Question: i want to create a screen like this on the android :
and achieving this, i write some codes like that.. But i didn't do what i want. The text area doesn't exist in the screen. What should i do ? Any opinion.. thank you in advance..
'''
<LinearLayout xmlns:android="http://schemas.android.com/apk/res/android"
android:id="@+id/linearLayout123"
android:layout_width="fill_parent"
android:layout_height="fill_parent"
android:orientation="vertical"
android:weightSum="1.0"
android:gravity="fill">
<LinearLayout
android:id="@+id/linearLayout12"
android:layout_width="wrap_content"
android:layout_height="wrap_content"
android:layout_gravity="top" >
<Button android:id="@+id/button1"
android:layout_width="wrap_content"
android:layout_height="wrap_content"
android:text="Hello, I am a Button" />
</LinearLayout>
<LinearLayout
android:id="@+id/linearLayout2"
android:layout_width="118dp"
android:layout_height="fill_parent"
android:layout_gravity="right"
android:orientation="vertical" >
<Button android:id="@+id/button2"
android:layout_width="wrap_content"
android:layout_height="wrap_content"
android:text="Hello, I am a Button" />
</LinearLayout>
<LinearLayout
android:id="@+id/linearLayout1"
android:layout_width="228dp"
android:layout_height="fill_parent"
android:layout_gravity="left" >
<TextView
android:id="@+id/text2"
android:layout_width="wrap_content"
android:layout_height="wrap_content"
android:text="Hello, I am a TextView" />
</LinearLayout>
</LinearLayout>
'''
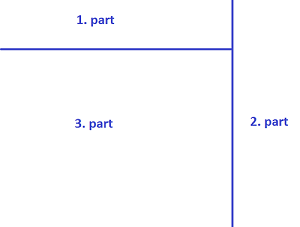
Answer: A RelativeLayout will accomplish what you want
'''
<?xml version="1.0" encoding="utf-8"?>
<RelativeLayout xmlns:android="http://schemas.android.com/apk/res/android"
android:layout_width="match_parent"
android:layout_height="match_parent">
<LinearLayout
android:id="@+id/rightLayout"
android:layout_width="100dip"
android:layout_height="fill_parent"
android:layout_alignParentRight="true"
android:background="#003300"
android:orientation="vertical" >
</LinearLayout>
<LinearLayout
android:id="@+id/topLayout"
android:layout_toLeftOf="@id/rightLayout"
android:layout_width="fill_parent"
android:layout_height="100dip"
android:layout_alignParentLeft="true"
android:layout_alignParentTop="true"
android:background="#330033"
android:orientation="vertical" >
</LinearLayout>
<LinearLayout
android:id="@+id/bottomLayout"
android:layout_toLeftOf="@id/rightLayout"
android:layout_below="@id/topLayout"
android:layout_width="fill_parent"
android:layout_height="fill_parent"
android:layout_alignParentLeft="true"
android:background="#334433"
android:orientation="vertical" >
</LinearLayout>
</RelativeLayout>
'''
The result as LinearLayouts and as Buttons/TextViews (since I wasn't sure which you wanted):

If you are using the LinearLayouts as a container to hold multiple views then leave it as I have it.
If you plan on having only one view in each of your "parts" change the LinearLayouts in my layout file to that type.
Ex. if you want Part 1 to be just a button change
'''
<LinearLayout
android:id="@+id/topLayout"
'''
to be
'''
<Button
android:id="@+id/topLayout"
'''
Nested views are bad so its good to avoid them if you can